Question: I wrote an app using watchkit and wanted to submit it yesterday after Apple releases iOS 8.2. Unfortunately I got to know here on stackoverflow, that apps using watchkit are not allowed to be submitted yet...
I do think that my app is also good as a standalone iPhone app and would like to submit the watchkit part as an update as soon as it's possible.
What is the best way to exclude the watch extension from my archive I want to submit? I don't want to build up a whole new project if possible.
I tried unchecking the "Target Membership" of the Extension.appex in my products folder. I then got this error:

How can I exclude the watch extension the right way?
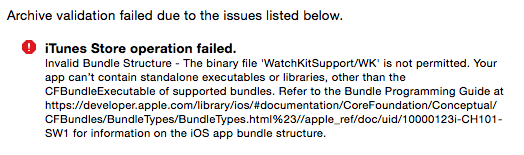
Answer: If you want to exclude the WatchKit extension from your app, you just need to remove their targets from the targets list in your project. And remove their related files and groups.